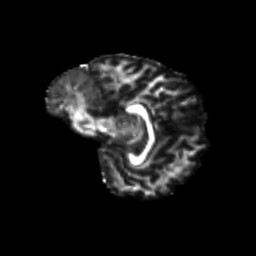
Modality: FA
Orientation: sagittal
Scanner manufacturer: siemens
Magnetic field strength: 3 T
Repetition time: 9.2 s
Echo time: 0.084 s